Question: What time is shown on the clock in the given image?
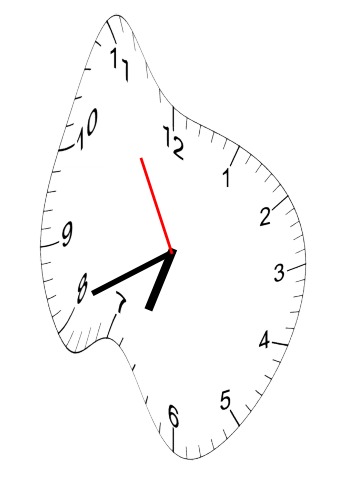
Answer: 06:40:55